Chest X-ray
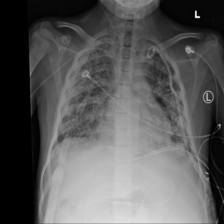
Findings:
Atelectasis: negative
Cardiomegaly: negative
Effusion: negative
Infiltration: positive
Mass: negative
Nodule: negative
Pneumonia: negative
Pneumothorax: positive
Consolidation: negative
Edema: negative
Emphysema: negative
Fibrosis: negative
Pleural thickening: negative
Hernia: negative